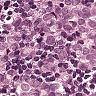
Metastatic tissue present: yes